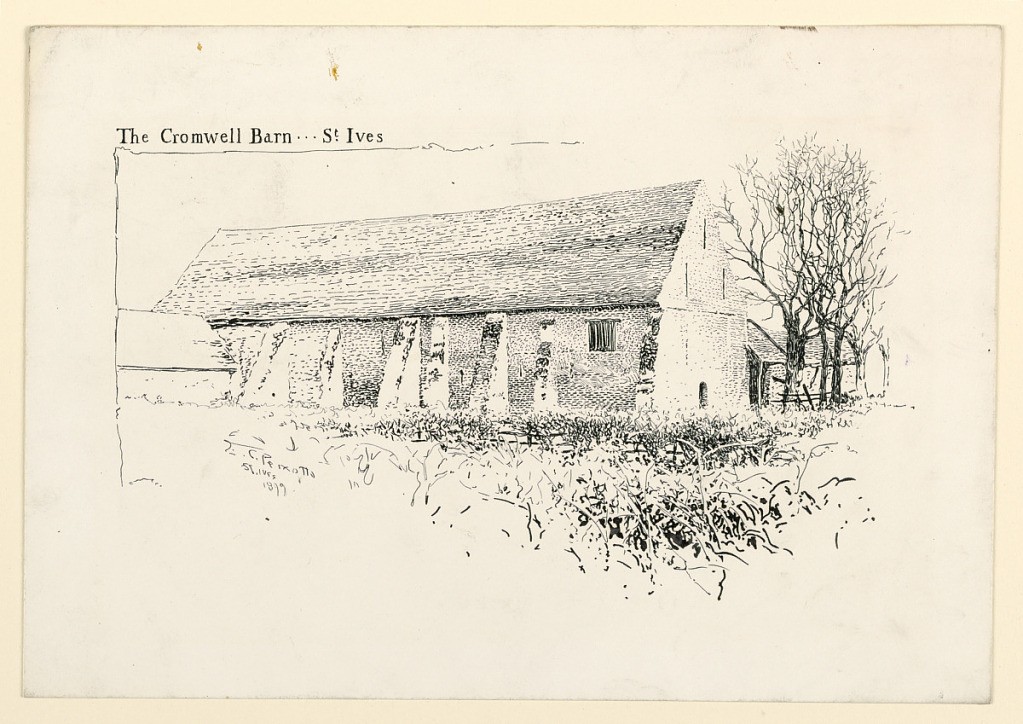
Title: The Cromwell Barn, St. Ives
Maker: Ernest Clifford Peixotto, American, 1869–1940
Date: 1899
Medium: Pen and ink on illustration board
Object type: Drawing
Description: A large brick or stone structure, with buttresses beside the walls, small openings, and a gabled roof.